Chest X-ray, PA view. Patient: 48 years old, sex M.
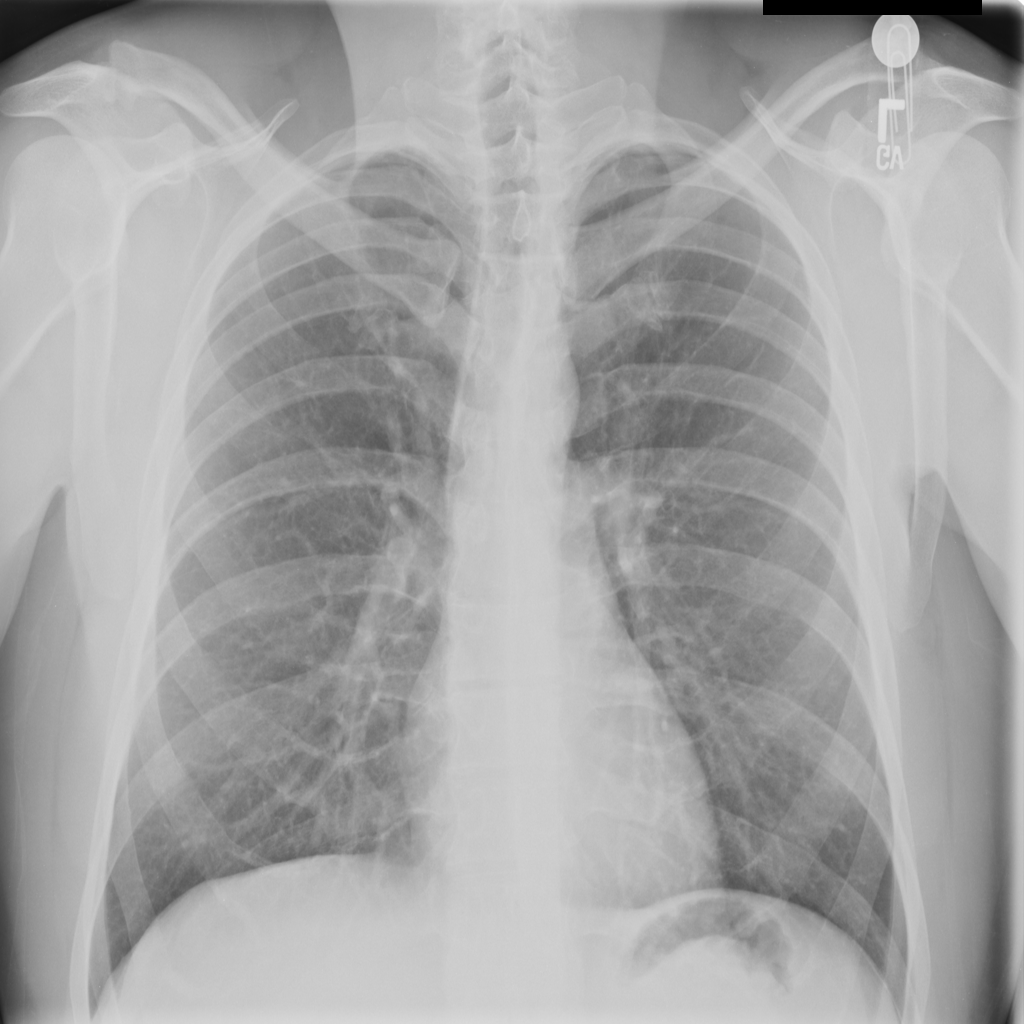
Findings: No Finding